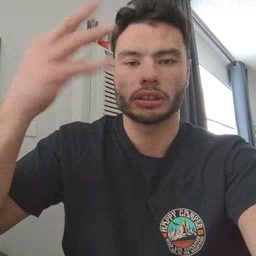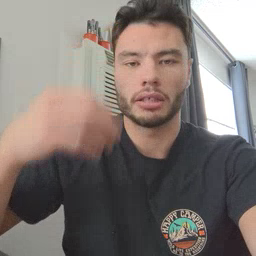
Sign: sun